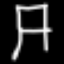
Label: chair